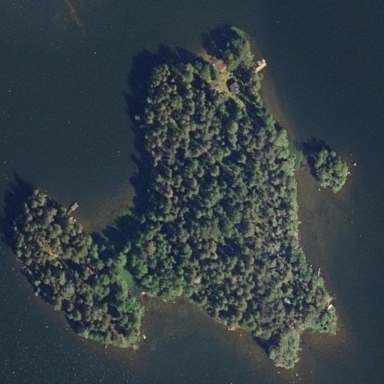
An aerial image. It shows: Image showing island.